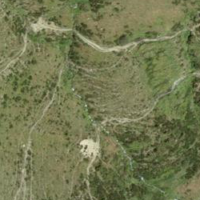
EUNIS habitat code: 23
Species observed at this site:
Conocephalus fuscus